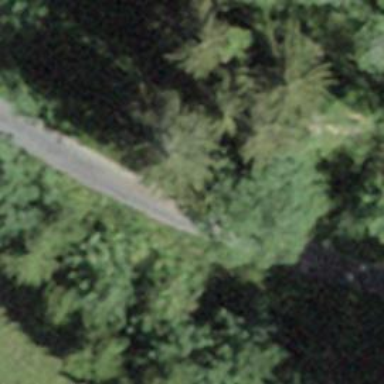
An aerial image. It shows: Unclassified road.